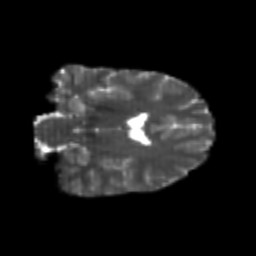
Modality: T2w
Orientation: coronal
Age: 24
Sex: female
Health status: healthy
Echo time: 0.074 s